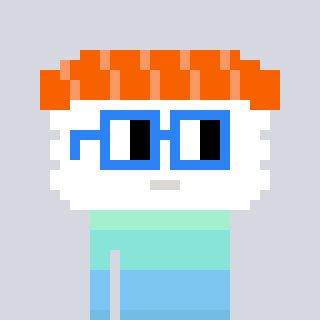
a pixel art character with square blue glasses, a nigiri-shaped head and a gold-colored body on a cool background